Question: Here's what I'm currently seeing:

Notice that the second row isn't wrapping properly. The code looks like:
'''
<div class="container-fluid">
<div class="row clearfix">
<div class="col-md-2 bit clearfix">
<div class="clearfix">
<div class="image-preview">
<a href=""><img src="" class="img-rounded img-responsive"/></a>
</div>
<h6><a href="">Some text</a></h6>
</div>
</div>
</div>
.... repeat ....
</div>
'''
Any idea why the wrapping is incorrect?
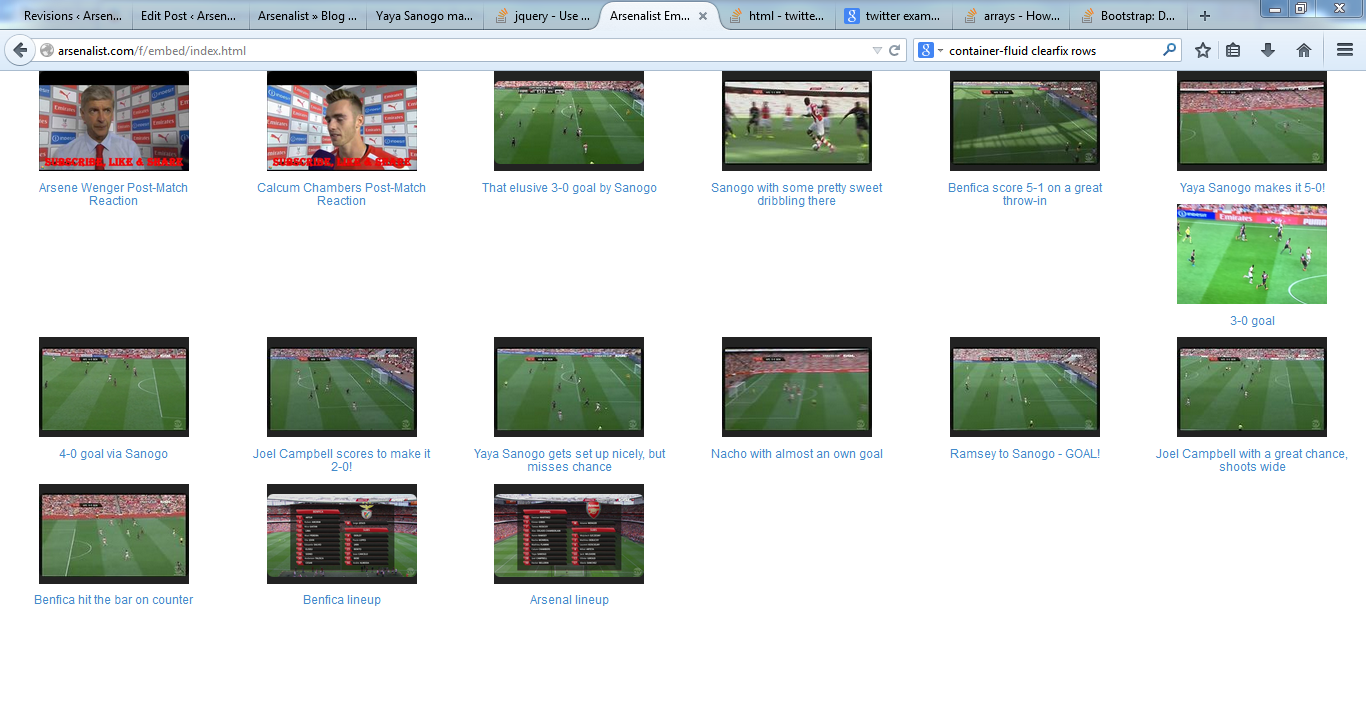
Answer: OK, I figured it out. It's more of an <URL>, as long as you put in the proper clear at the right position, e.g., '<div class="clearfix visible-xs-block"></div>'. So in the below example, I'm displaying two columns on XS viewports, 6 columns on large and medium viewports, and 4 columns on small view ports.
'''
<div class="container-fluid">
<div class="row">
{% for b in bits %}
<div class="col-xs-6 col-md-2 col-lg-2 col-sm-3 bit">
<h6><a target="_top" href="{{b.link}}">{{b.description}} </a></h6>
</div>
{% if loop.index is divisibleby 2 %}
<div class="clearfix visible-xs-block"></div>
{% endif %}
{% if loop.index is divisibleby 4 %}
<div class="clearfix visible-sm-block"></div>
{% endif %}
{% if loop.index is divisibleby 6 %}
<div class="clearfix visible-md-block"></div>
<div class="clearfix visible-lg-block"></div>
{% endif %}
{% endfor %}
</div>
'''